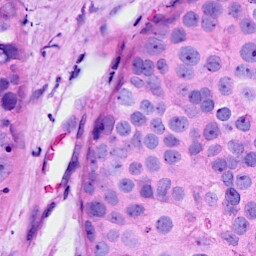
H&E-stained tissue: Breast